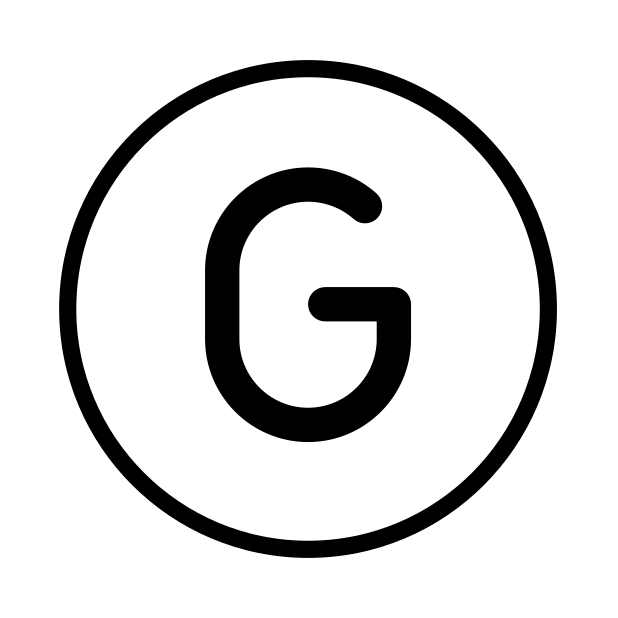
Emoji: 🇬
Name: regional indicator symbol letter g
Unicode: 0x1f1ec